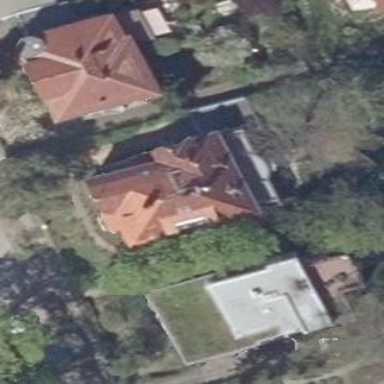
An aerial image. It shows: Simple house.